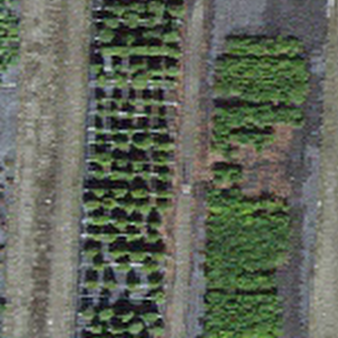
Label: other